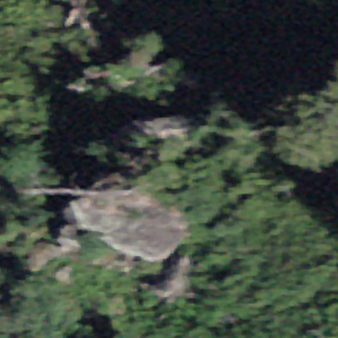
Label: bouldering_area